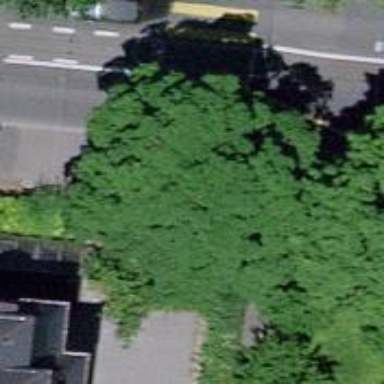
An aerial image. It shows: Avenue lined with trees.